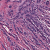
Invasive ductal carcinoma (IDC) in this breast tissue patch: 1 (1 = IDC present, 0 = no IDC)